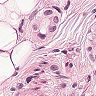
Metastatic tissue present: yes